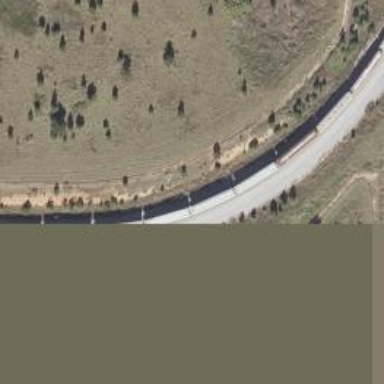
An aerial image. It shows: Rail spur service.